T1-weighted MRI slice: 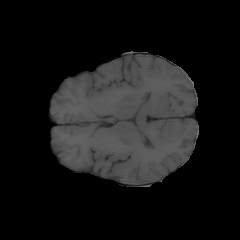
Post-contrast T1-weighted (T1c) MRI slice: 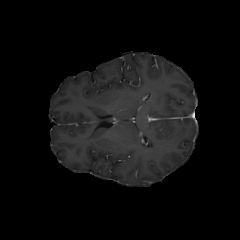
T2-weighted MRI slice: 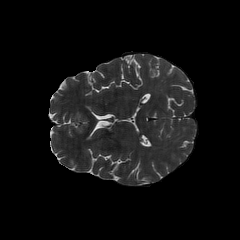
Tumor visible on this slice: yes